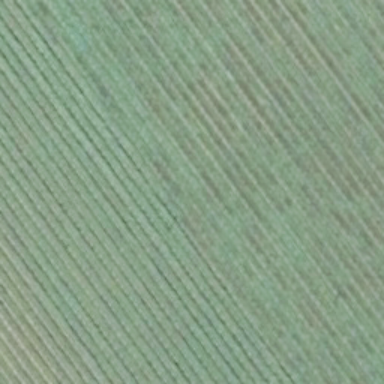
There is a piece of formland .